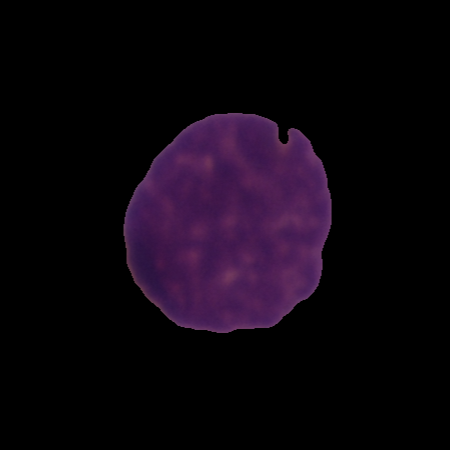
Label: healthy